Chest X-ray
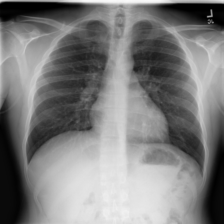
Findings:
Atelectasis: negative
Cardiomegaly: negative
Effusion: negative
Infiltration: negative
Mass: negative
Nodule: negative
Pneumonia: negative
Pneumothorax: negative
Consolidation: negative
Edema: negative
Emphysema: negative
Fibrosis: negative
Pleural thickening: negative
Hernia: negative